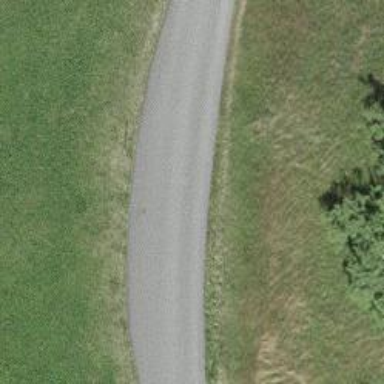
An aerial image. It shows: Passing place on the road.